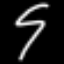
Label: squiggle